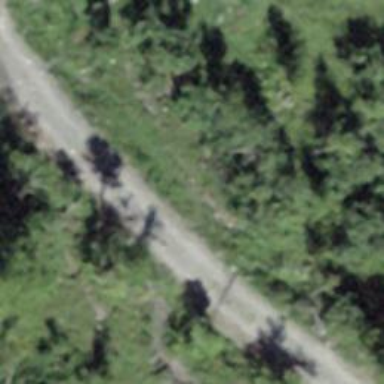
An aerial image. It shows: Track road with grade4 tracktype.